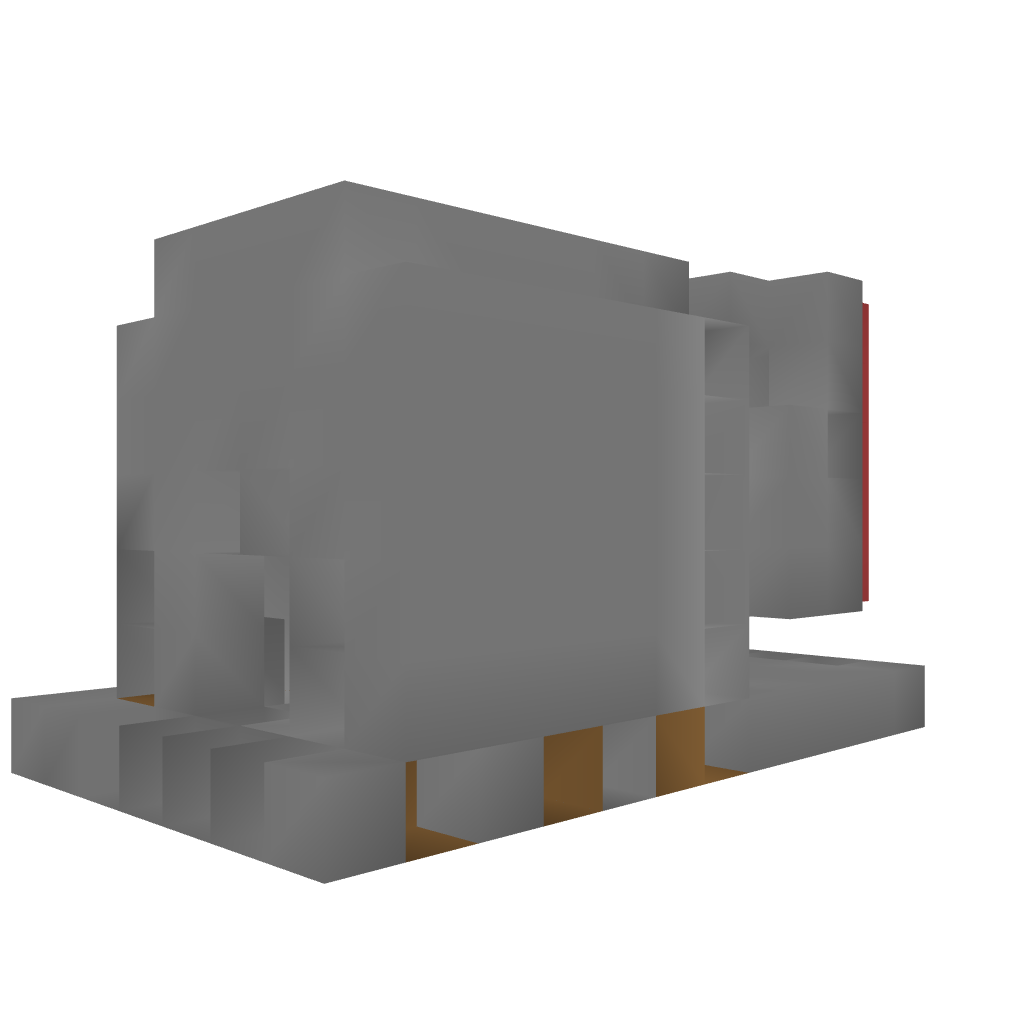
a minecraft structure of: Redstone Mine Bomb(BreakDiamonds) bad low quality